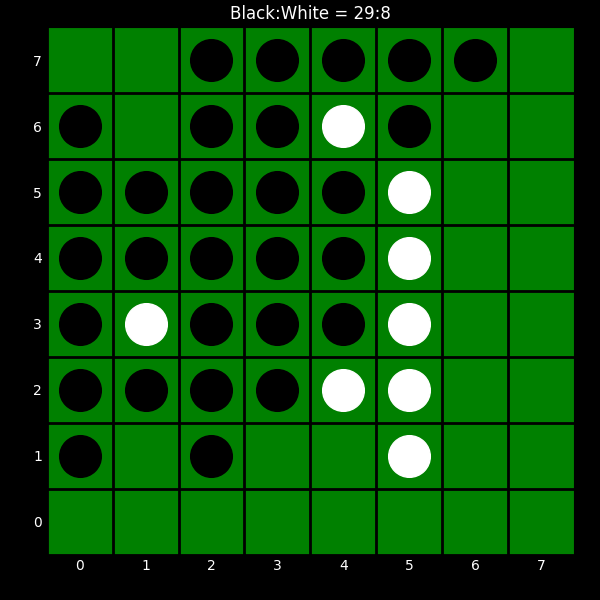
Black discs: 29
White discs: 8